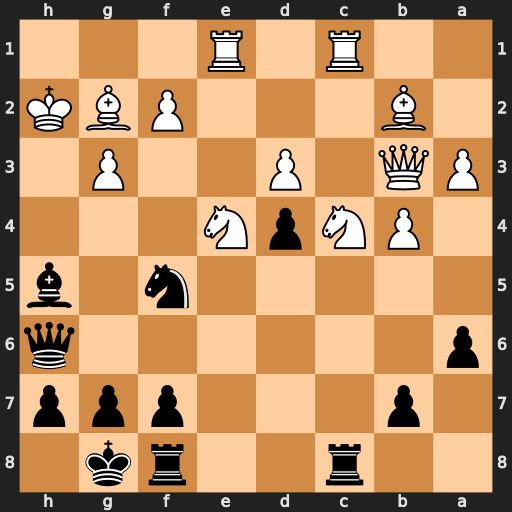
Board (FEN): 2r2rk1/1p3ppp/p6q/5n1b/1PNpN3/PQ1P2P1/1B3PBK/2R1R3
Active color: b
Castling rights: -
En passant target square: -
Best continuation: Bd1+ Bh3 Bxb3